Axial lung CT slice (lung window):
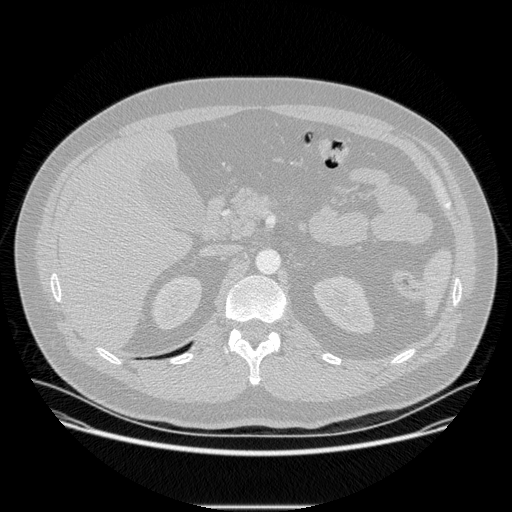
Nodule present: no